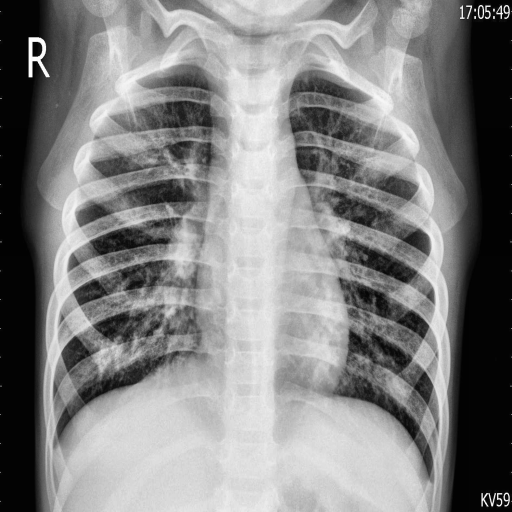
Finding: PNEUMONIA